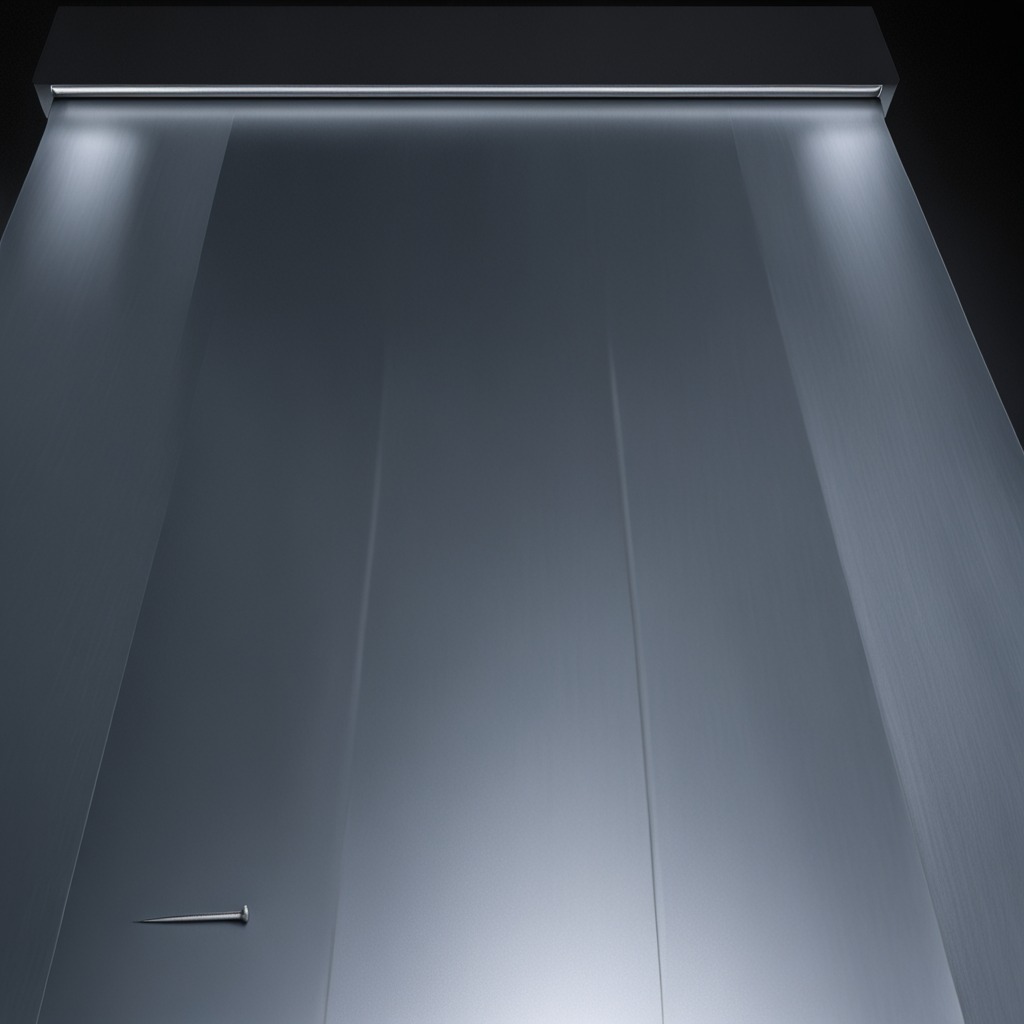
An iron nail is lying on the tabletop.